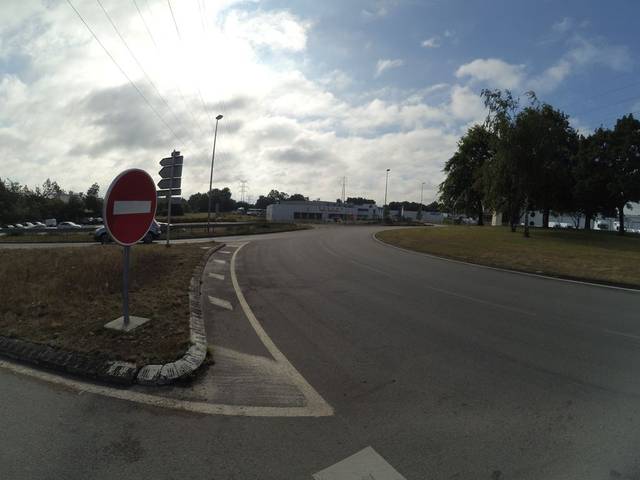
Region: France
Coordinates: 47.67, -2.722